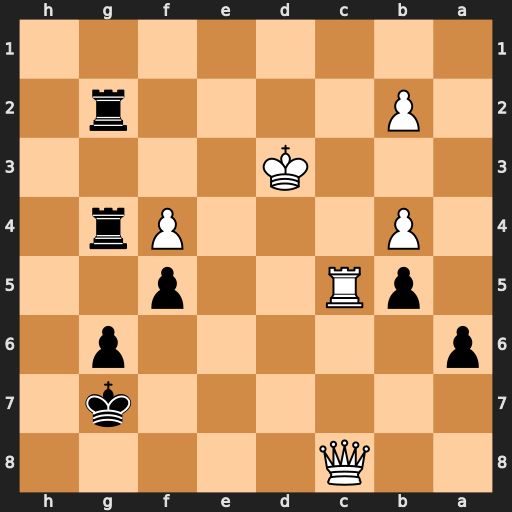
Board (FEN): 2Q5/6k1/p5p1/1pR2p2/1P3Pr1/3K4/1P4r1/8
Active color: b
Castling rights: -
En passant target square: -
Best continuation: R4g3+ Kd4 Rd2+ Ke5 Re3#